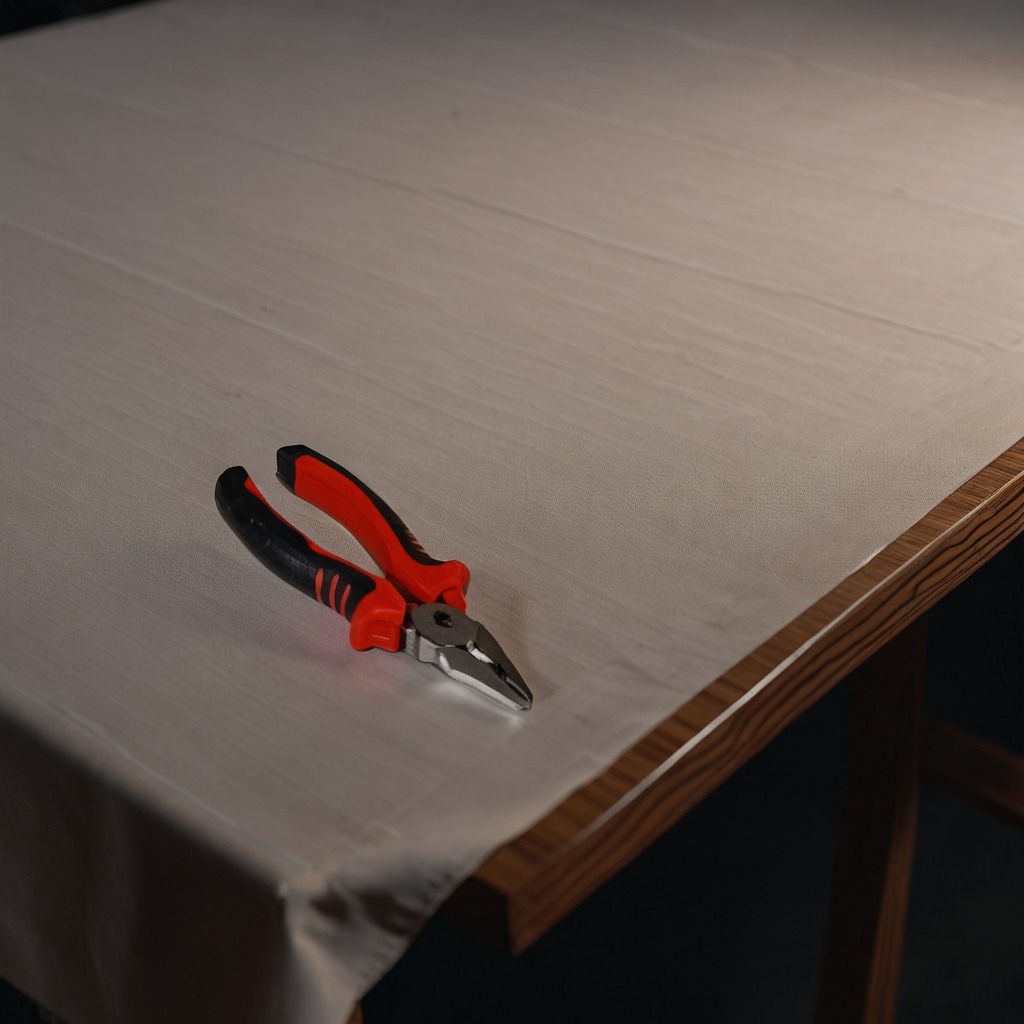
A plier is lying on the wooden table.